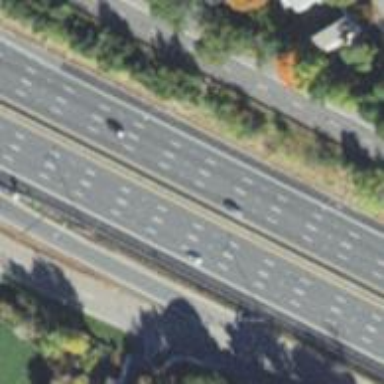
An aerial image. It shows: Motorway junction.